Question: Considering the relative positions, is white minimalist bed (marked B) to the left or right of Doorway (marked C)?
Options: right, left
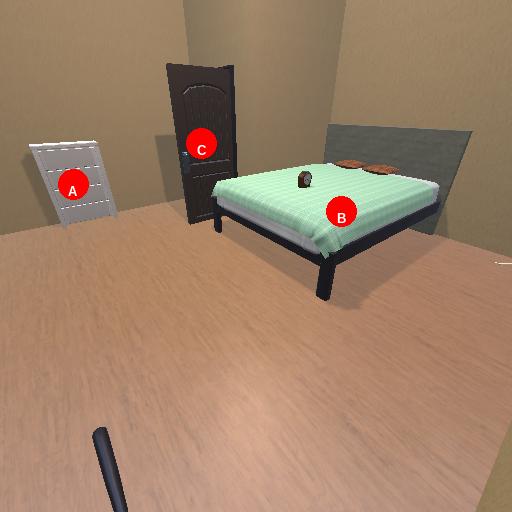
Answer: right